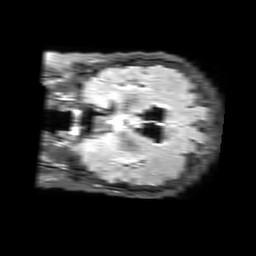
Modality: FLAIR
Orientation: coronal
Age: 67
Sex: female
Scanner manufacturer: philips
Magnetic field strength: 3 T
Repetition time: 11 s
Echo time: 0.12 s